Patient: sex M, age 60
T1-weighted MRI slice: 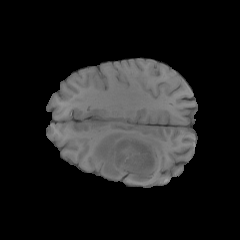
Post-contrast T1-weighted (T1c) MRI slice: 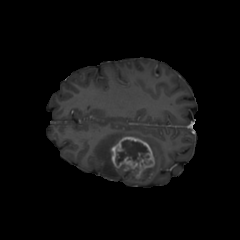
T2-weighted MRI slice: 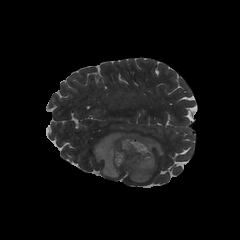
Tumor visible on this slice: yes
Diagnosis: Glioblastoma, IDH-wildtype
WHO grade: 4